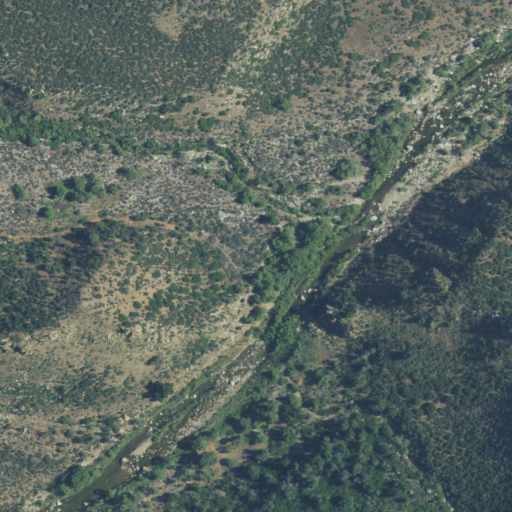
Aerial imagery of valley in California named Hot Springs Canyon containing shrub, woody wetlands, open development, herbaceous wetlands, and low intensity development